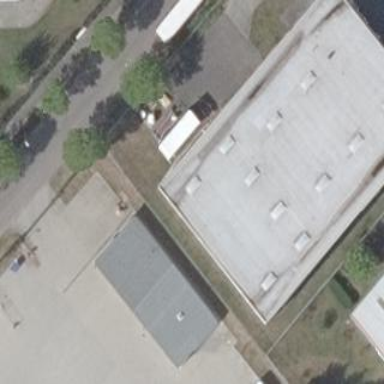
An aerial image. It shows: Commercial building.